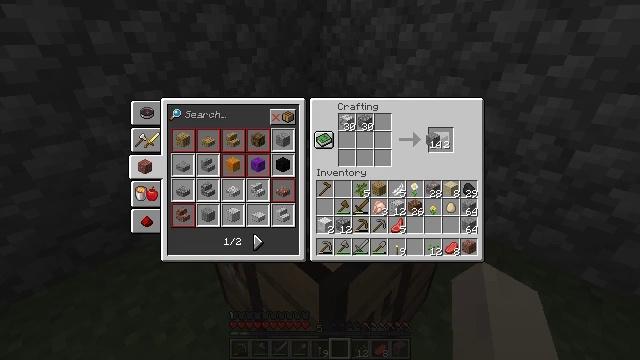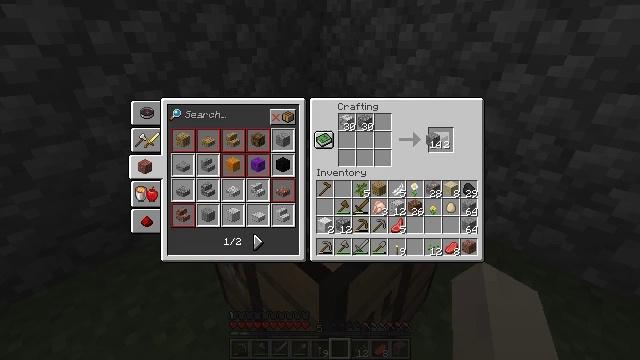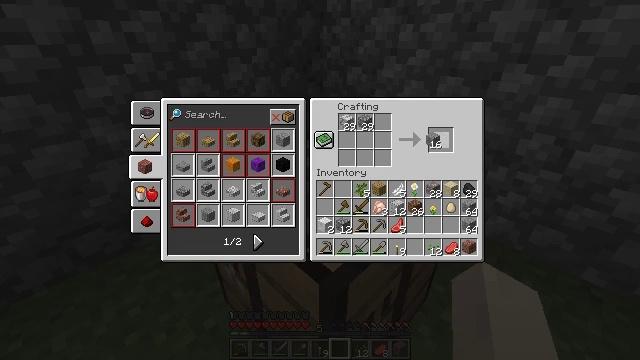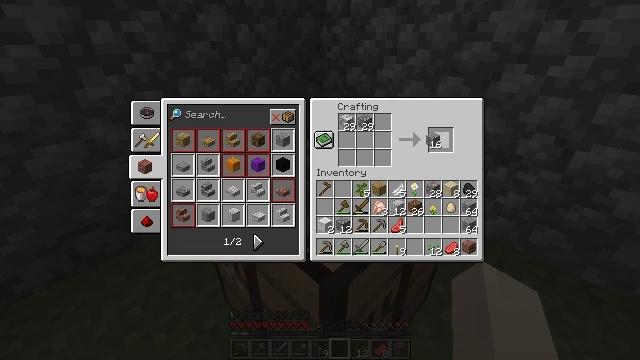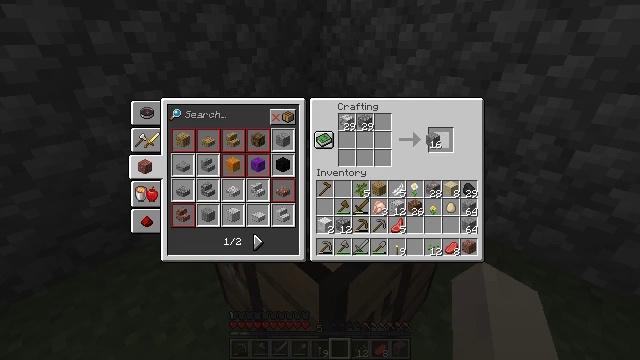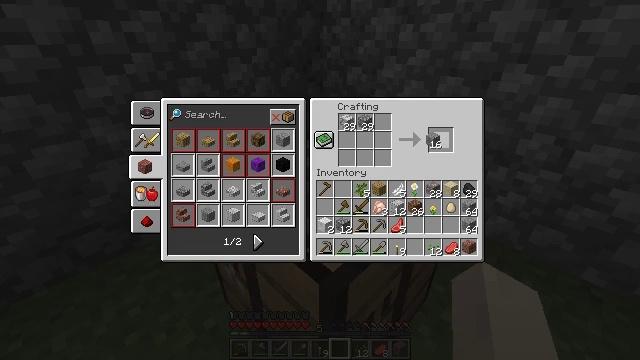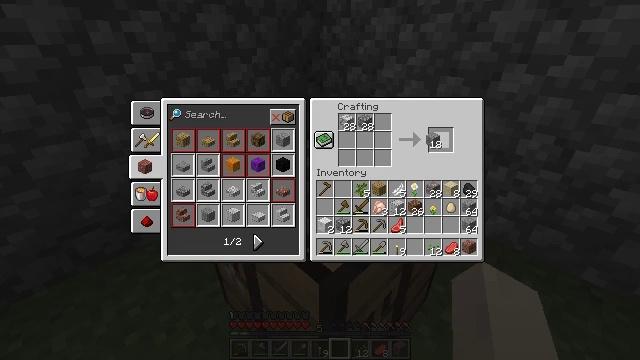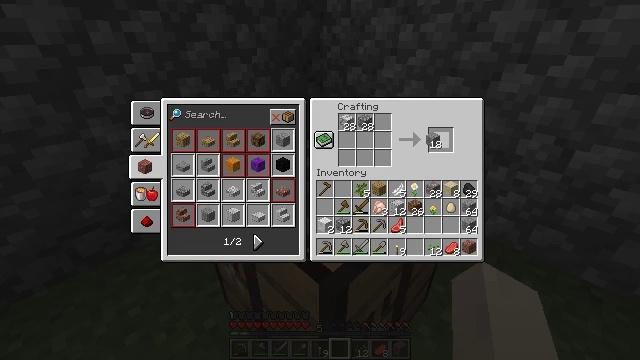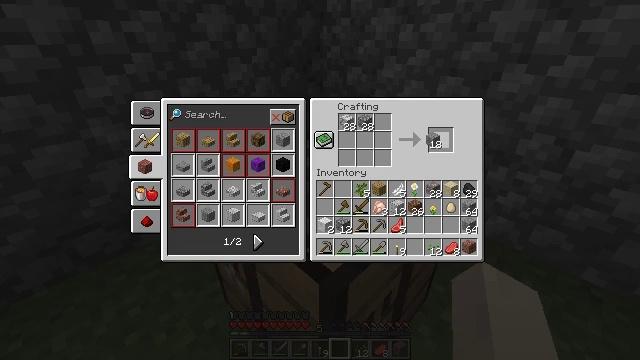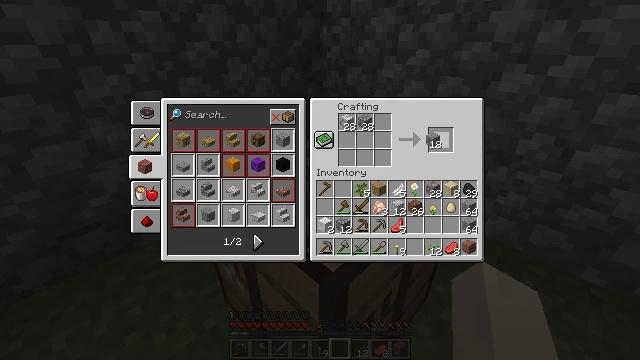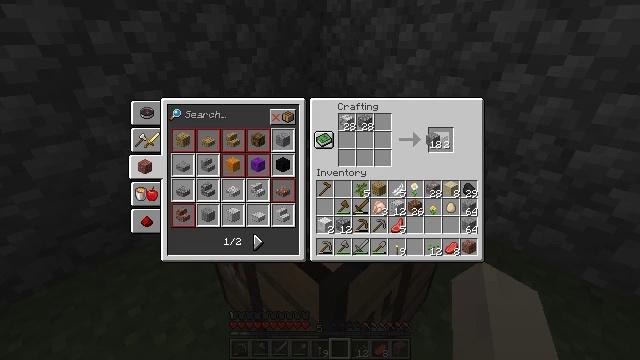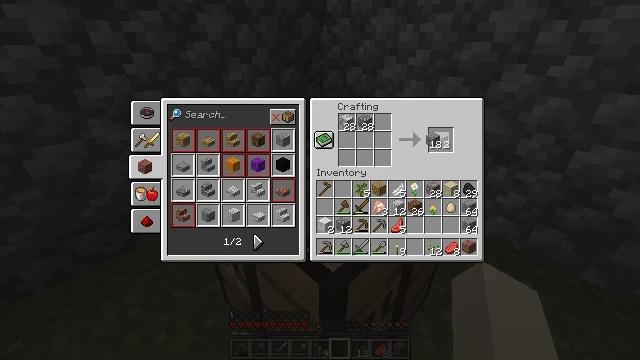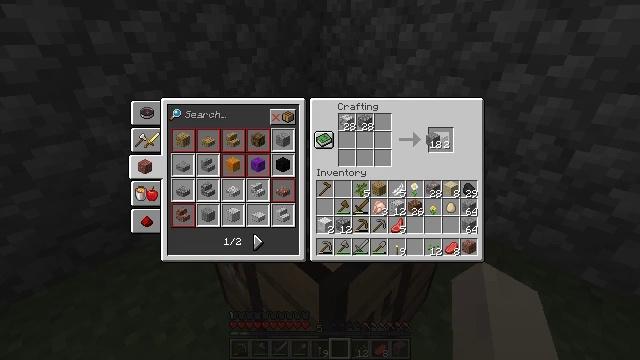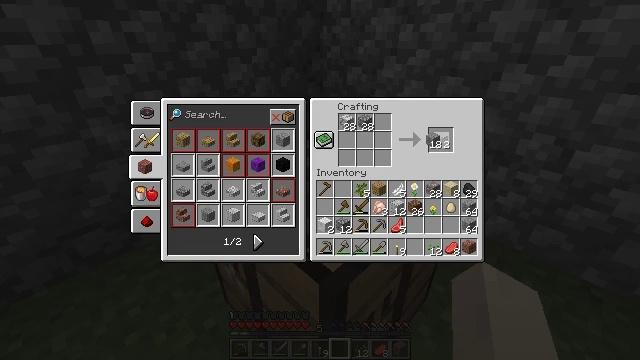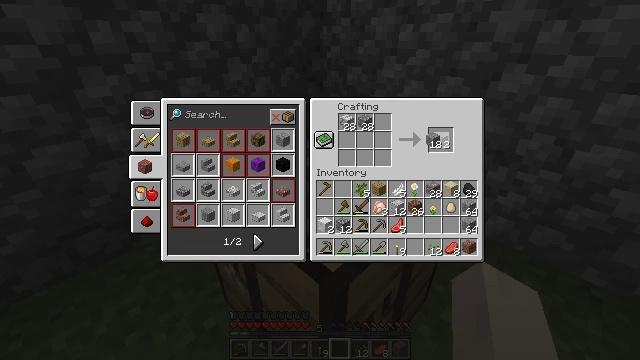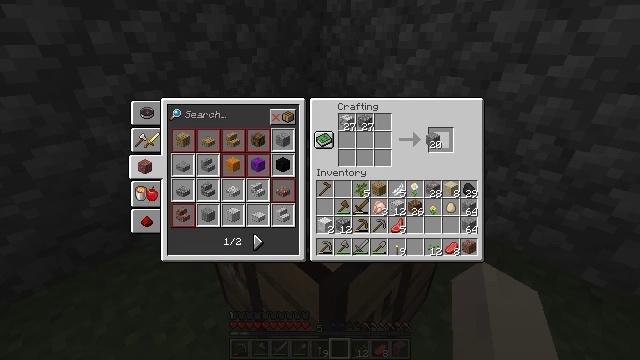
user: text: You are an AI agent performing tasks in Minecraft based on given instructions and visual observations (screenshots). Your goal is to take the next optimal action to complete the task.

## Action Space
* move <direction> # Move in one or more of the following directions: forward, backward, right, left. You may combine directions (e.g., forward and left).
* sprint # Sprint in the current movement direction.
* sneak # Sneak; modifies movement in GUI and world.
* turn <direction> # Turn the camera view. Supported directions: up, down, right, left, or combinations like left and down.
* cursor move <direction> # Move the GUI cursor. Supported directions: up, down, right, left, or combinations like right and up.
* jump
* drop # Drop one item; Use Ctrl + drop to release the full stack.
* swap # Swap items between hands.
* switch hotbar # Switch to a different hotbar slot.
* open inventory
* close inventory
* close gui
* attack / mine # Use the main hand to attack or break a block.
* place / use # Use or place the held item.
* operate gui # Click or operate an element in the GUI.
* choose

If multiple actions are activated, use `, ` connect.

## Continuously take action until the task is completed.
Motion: motion action
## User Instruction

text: Combine materials to craft andesite.
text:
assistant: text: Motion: operate gui
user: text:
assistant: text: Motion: no_op
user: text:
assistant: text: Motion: operate gui
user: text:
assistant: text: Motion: operate gui
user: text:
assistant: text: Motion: operate gui
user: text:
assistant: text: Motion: no_op
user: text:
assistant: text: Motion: operate gui
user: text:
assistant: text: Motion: operate gui
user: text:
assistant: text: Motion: operate gui
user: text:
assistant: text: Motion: operate gui
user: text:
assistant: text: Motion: operate gui
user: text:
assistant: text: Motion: operate gui
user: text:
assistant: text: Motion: operate gui
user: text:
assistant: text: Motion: operate gui
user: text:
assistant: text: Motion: no_op
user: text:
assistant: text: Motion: operate gui
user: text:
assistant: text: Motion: operate gui
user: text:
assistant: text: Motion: operate gui
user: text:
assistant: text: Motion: no_op
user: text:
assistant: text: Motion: operate gui
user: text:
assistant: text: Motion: operate gui
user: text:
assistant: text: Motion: operate gui
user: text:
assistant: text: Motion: no_op
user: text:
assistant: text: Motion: operate gui
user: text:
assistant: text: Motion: operate gui
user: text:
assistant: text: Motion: operate gui
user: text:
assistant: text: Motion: no_op
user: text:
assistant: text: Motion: operate gui
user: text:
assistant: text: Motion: operate gui
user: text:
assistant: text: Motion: operate gui